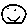
Label: smiley face